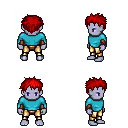
a pixel art fantasy rpg character, male body template, dark elf, purple skin, teal long-sleeve shirt, gold greaves, red bedhead hairstyle, cloth bracers, four views (front, back, left, right), 2x2 character sprite sheet, small pixel art, hard edges, no anti-aliasing